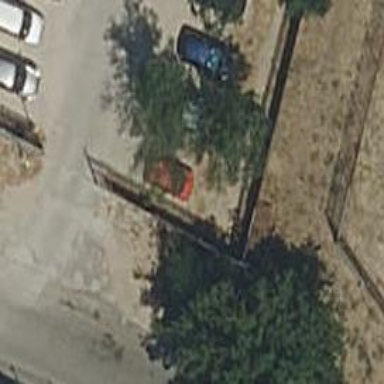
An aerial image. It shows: Fence with chain link type.